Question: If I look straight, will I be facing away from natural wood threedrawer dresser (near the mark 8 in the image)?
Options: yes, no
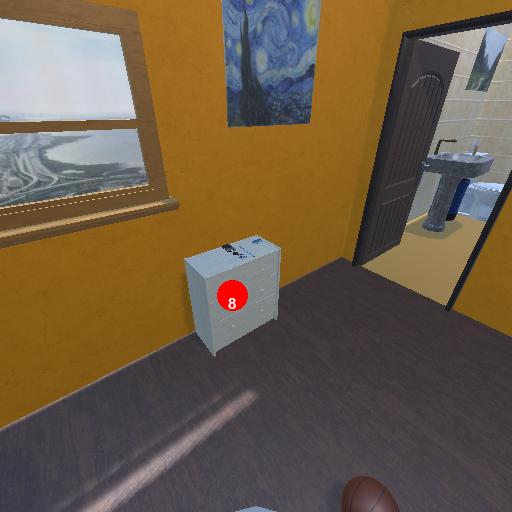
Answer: yes